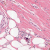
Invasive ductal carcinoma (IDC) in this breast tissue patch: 0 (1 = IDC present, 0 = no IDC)